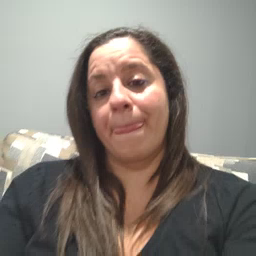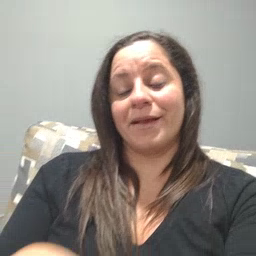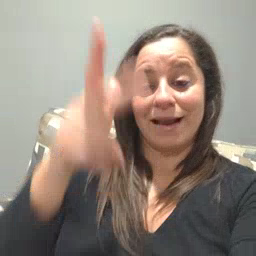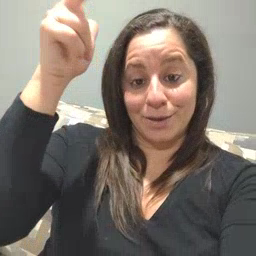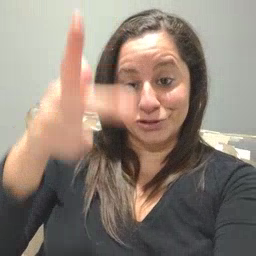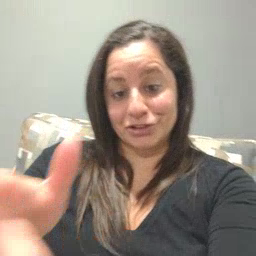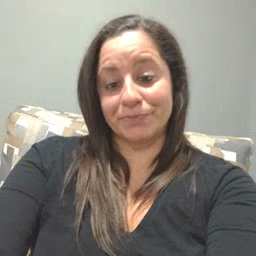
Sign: helicopter